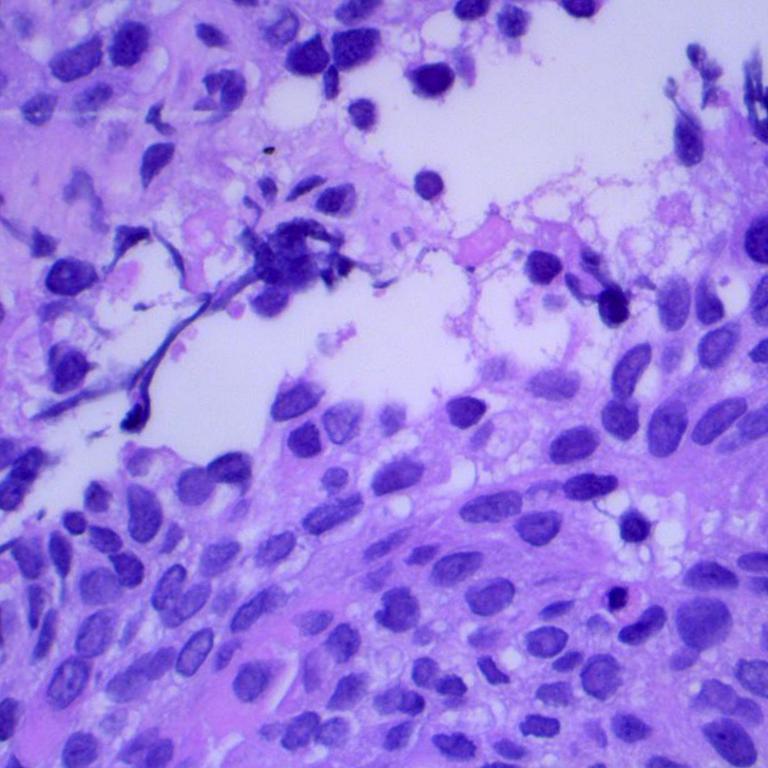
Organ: lung
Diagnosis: squamous carcinomas